Question: The posted code creates a singe 'Model/Proxy' 'QTableView'. The multi-selection feature has been enabled for it.

There are four items total. Two of them include a character "A". Other two include character "B" in their "item" names.
'QPushButton' when pressed calls for the 'clicked()' method.
When called this method first queries a 'Proxy Model' connected to the 'QTableView':
'''
proxyModel=self.tableview.model()
'''
Then the method asks a 'proxyModel' to return a total number of rows:
'''
rows=proxyModel.rowCount()
'''
Knowing how many rows in a 'QTabelView''s model it iterates each row. First it is querying a row index:
'''
index=proxyModel.index(row, 0)
'''
Knowing 'index' it proceeds with asking for a value stored in 'self.items' variable by calling 'data()' method supplying it with a queried in a previous step a 'QModelIndex' (a variable 'index' here) and a 'Role' flag.
'''
item=proxyModel.data(index, Qt.DisplayRole).toPyObject()
'''
'toPyObject()' is used to convert the data received from '.data()' method to a "regular" Python variable.
Lastly it checks if the characters "" in a received string. If so it selects QTableView row using:
'''
self.tableview.selectRow(row)
'''
Now what I want is to get the same selection functionality from inside of the scope of Proxy Model's 'filterAcceptsRow()' if that is possible.
If it is not possible I would like to know if there is any other way of doing it... should be I using 'QItemSelectionModel'? Then how?
'''
from PyQt4.QtCore import *
from PyQt4.QtGui import *
import sys
class Model(QAbstractTableModel):
def __init__(self, parent=None, *args):
QAbstractTableModel.__init__(self, parent, *args)
self.items = ['Item_A_001','Item_A_002','Item_B_001','Item_B_002']
def rowCount(self, parent=QModelIndex()):
return len(self.items)
def columnCount(self, parent=QModelIndex()):
return 1
def data(self, index, role):
if not index.isValid(): return QVariant()
elif role != Qt.DisplayRole:
return QVariant()
row=index.row()
if row<len(self.items):
return QVariant(self.items[row])
else:
return QVariant()
class Proxy(QSortFilterProxyModel):
def __init__(self):
super(Proxy, self).__init__()
def filterAcceptsRow(self, row, parent):
return True
class MyWindow(QWidget):
def __init__(self, *args):
QWidget.__init__(self, *args)
tableModel=Model(self)
proxyModel=Proxy()
proxyModel.setSourceModel(tableModel)
self.tableview=QTableView(self)
self.tableview.setModel(proxyModel)
self.tableview.horizontalHeader().setStretchLastSection(True)
self.tableview.setSelectionMode(QAbstractItemView.MultiSelection)
button=QPushButton(self)
button.setText('Select Items with B')
button.clicked.connect(self.clicked)
layout = QVBoxLayout(self)
layout.addWidget(self.tableview)
layout.addWidget(button)
self.setLayout(layout)
def clicked(self, arg):
proxyModel=self.tableview.model()
self.tableview.clearSelection()
rows=proxyModel.rowCount()
for row in range(rows):
index=proxyModel.index(row, 0)
item=proxyModel.data(index, Qt.DisplayRole).toPyObject()
if '_B_' in item:
self.tableview.selectRow(row)
if __name__ == "__main__":
app = QApplication(sys.argv)
w = MyWindow()
w.show()
sys.exit(app.exec_())
'''
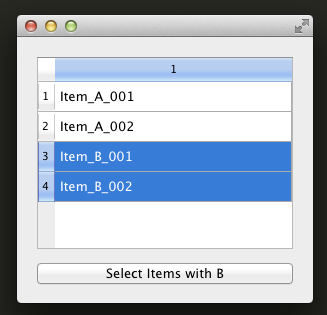
Answer: You can achieve the selection within the 'filterAcceptsRow()' method of the proxy model, but doing so would require the following:
1. That your proxy model (or source model) contain a reference to the QTableView instance.
2. That your proxy model contain an attribute indicating whether it is active. This is because you want to only select the table rows when the button is clicked, but filterAcceptsRow() is called automatically by the proxy model. Therefore, you would want to avoid calling the view's selectRow() method until the button is clicked.
To achieve #1, you could define a simple setter method in your proxy model class:
'''
def setView(self, view):
self._view = view
'''
You would also need to of course invoke that setter within your 'MyWindow' class's constructor:
'''
proxyModel.setView(self.tableview)
'''
Achieving #2 is a simple matter of creating this attribute in the proxy model class's constructor
'''
self.filterActive = False
'''
Now that your classes are prepared, you can implement your desired behavior. In your 'filterAcceptsRow()' re-implementation, you only want to select the rows if they contain ''_B_'' and is the filter is active (that is, the button was clicked):
'''
def filterAcceptsRow(self, row, parent):
if self.filterActive and '_B_' in self.sourceModel().data(self.sourceModel().index(row, 0), Qt.DisplayRole).toPyObject():
self._view.selectRow(row)
return True
'''
Finally, you want to make sure that these conditions are met once the button is clicked, so in your clicked() method you need to set the 'proxyModel''s 'filterActive' attribute to True and you need to call the 'QSortFilterProxyModel' class's 'invalidateFilter()' method to indicate that the existing filter is invalid and therefore 'filterAcceptsRow()' should be called again:
'''
def clicked(self, arg):
proxyModel=self.tableview.model()
self.tableview.clearSelection()
proxyModel.filterActive = True
proxyModel.invalidateFilter()
'''
So the new code, in full, is:
'''
from PyQt4.QtCore import *
from PyQt4.QtGui import *
import sys
class Model(QAbstractTableModel):
def __init__(self, parent=None, *args):
QAbstractTableModel.__init__(self, parent, *args)
self.items = ['Item_A_001','Item_A_002','Item_B_001','Item_B_002']
def rowCount(self, parent=QModelIndex()):
return len(self.items)
def columnCount(self, parent=QModelIndex()):
return 1
def data(self, index, role):
if not index.isValid(): return QVariant()
elif role != Qt.DisplayRole:
return QVariant()
row=index.row()
if row<len(self.items):
return QVariant(self.items[row])
else:
return QVariant()
class Proxy(QSortFilterProxyModel):
def __init__(self):
super(Proxy, self).__init__()
self.filterActive = False
def setView(self, view):
self._view = view
def filterAcceptsRow(self, row, parent):
if self.filterActive and '_B_' in self.sourceModel().data(self.sourceModel().index(row, 0), Qt.DisplayRole).toPyObject():
self._view.selectRow(row)
return True
class MyWindow(QWidget):
def __init__(self, *args):
QWidget.__init__(self, *args)
tableModel=Model(self)
proxyModel=Proxy()
proxyModel.setSourceModel(tableModel)
self.tableview=QTableView(self)
self.tableview.setModel(proxyModel)
self.tableview.horizontalHeader().setStretchLastSection(True)
self.tableview.setSelectionMode(QAbstractItemView.MultiSelection)
proxyModel.setView(self.tableview)
button=QPushButton(self)
button.setText('Select Items with B')
button.clicked.connect(self.clicked)
layout = QVBoxLayout(self)
layout.addWidget(self.tableview)
layout.addWidget(button)
self.setLayout(layout)
def clicked(self, arg):
proxyModel=self.tableview.model()
self.tableview.clearSelection()
proxyModel.filterActive = True
proxyModel.invalidateFilter()
if __name__ == "__main__":
app = QApplication(sys.argv)
w = MyWindow()
w.show()
sys.exit(app.exec_())
'''
Having said all of that, the purpose of 'filterAcceptsRow()' is so that you can implement your own custom in a subclass of 'QSortFilterProxyModel'. So, a more typical implementation (following your desired rule) would be:
'''
def filterAcceptsRow(self, row, parent):
if not self.filterActive or '_B_' in self.sourceModel().data(self.sourceModel().index(row, 0), Qt.DisplayRole).toPyObject():
return True
return False
'''
And even then, because the filtering could be done with regex, reimplementation of 'filterAcceptsRow()' isn't even necessary. You could just call 'proxyModel.setFilterRegExp(QRegExp("_B_", Qt.CaseInsensitive, QRegExp.FixedString))' and 'proxyModel.setFilterKeyColumn(0)' to achieve the same thing, filter-wise.
Hope that helps!